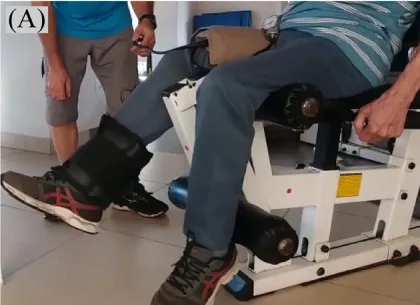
(A,B) Unilateral free-weight knee extension exercise with blood flow partially restricted by a blood pressure cuff (175 x 94 mm) fixed in the proximal region of the thigh.
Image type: medical_photograph (skin_photograph)